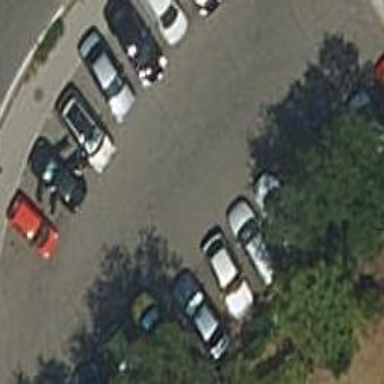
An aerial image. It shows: Parking area with surface.